Interaction volume radius: 5 \u00c5
Interaction volume height: 10 \u00c5
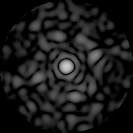
Disorder parameter: 0.8706